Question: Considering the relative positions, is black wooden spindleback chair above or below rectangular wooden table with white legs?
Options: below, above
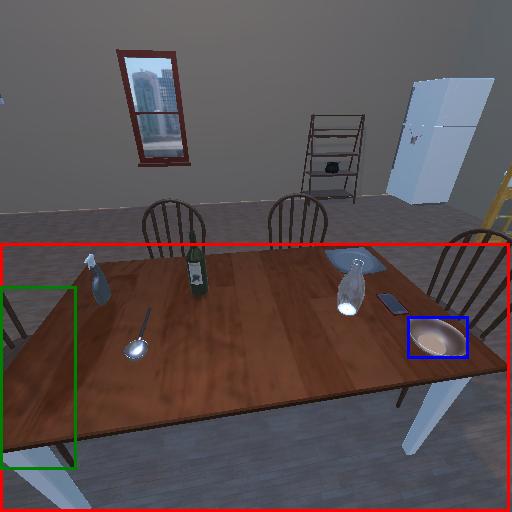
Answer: below